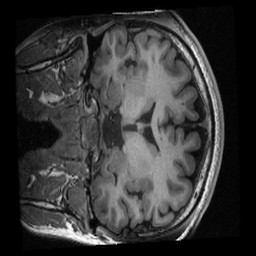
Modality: T1w
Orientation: coronal
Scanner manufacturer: ge
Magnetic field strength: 3 T
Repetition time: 0.007708 s
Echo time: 0.002944 s